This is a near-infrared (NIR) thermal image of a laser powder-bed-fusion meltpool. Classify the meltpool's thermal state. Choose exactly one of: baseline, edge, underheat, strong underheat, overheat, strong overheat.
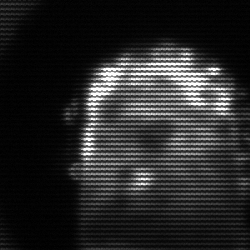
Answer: baseline